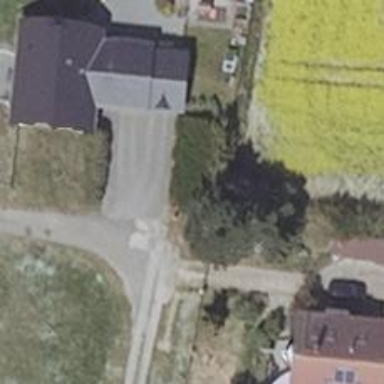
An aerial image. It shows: Driveway.